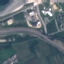
Land use / land cover class: Highway